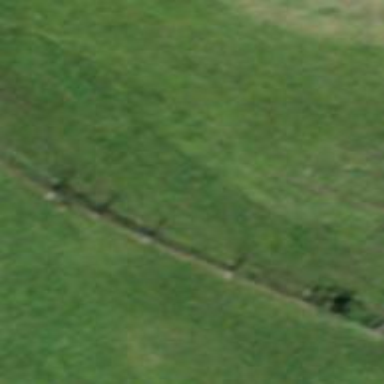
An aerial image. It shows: Fence.